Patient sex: F
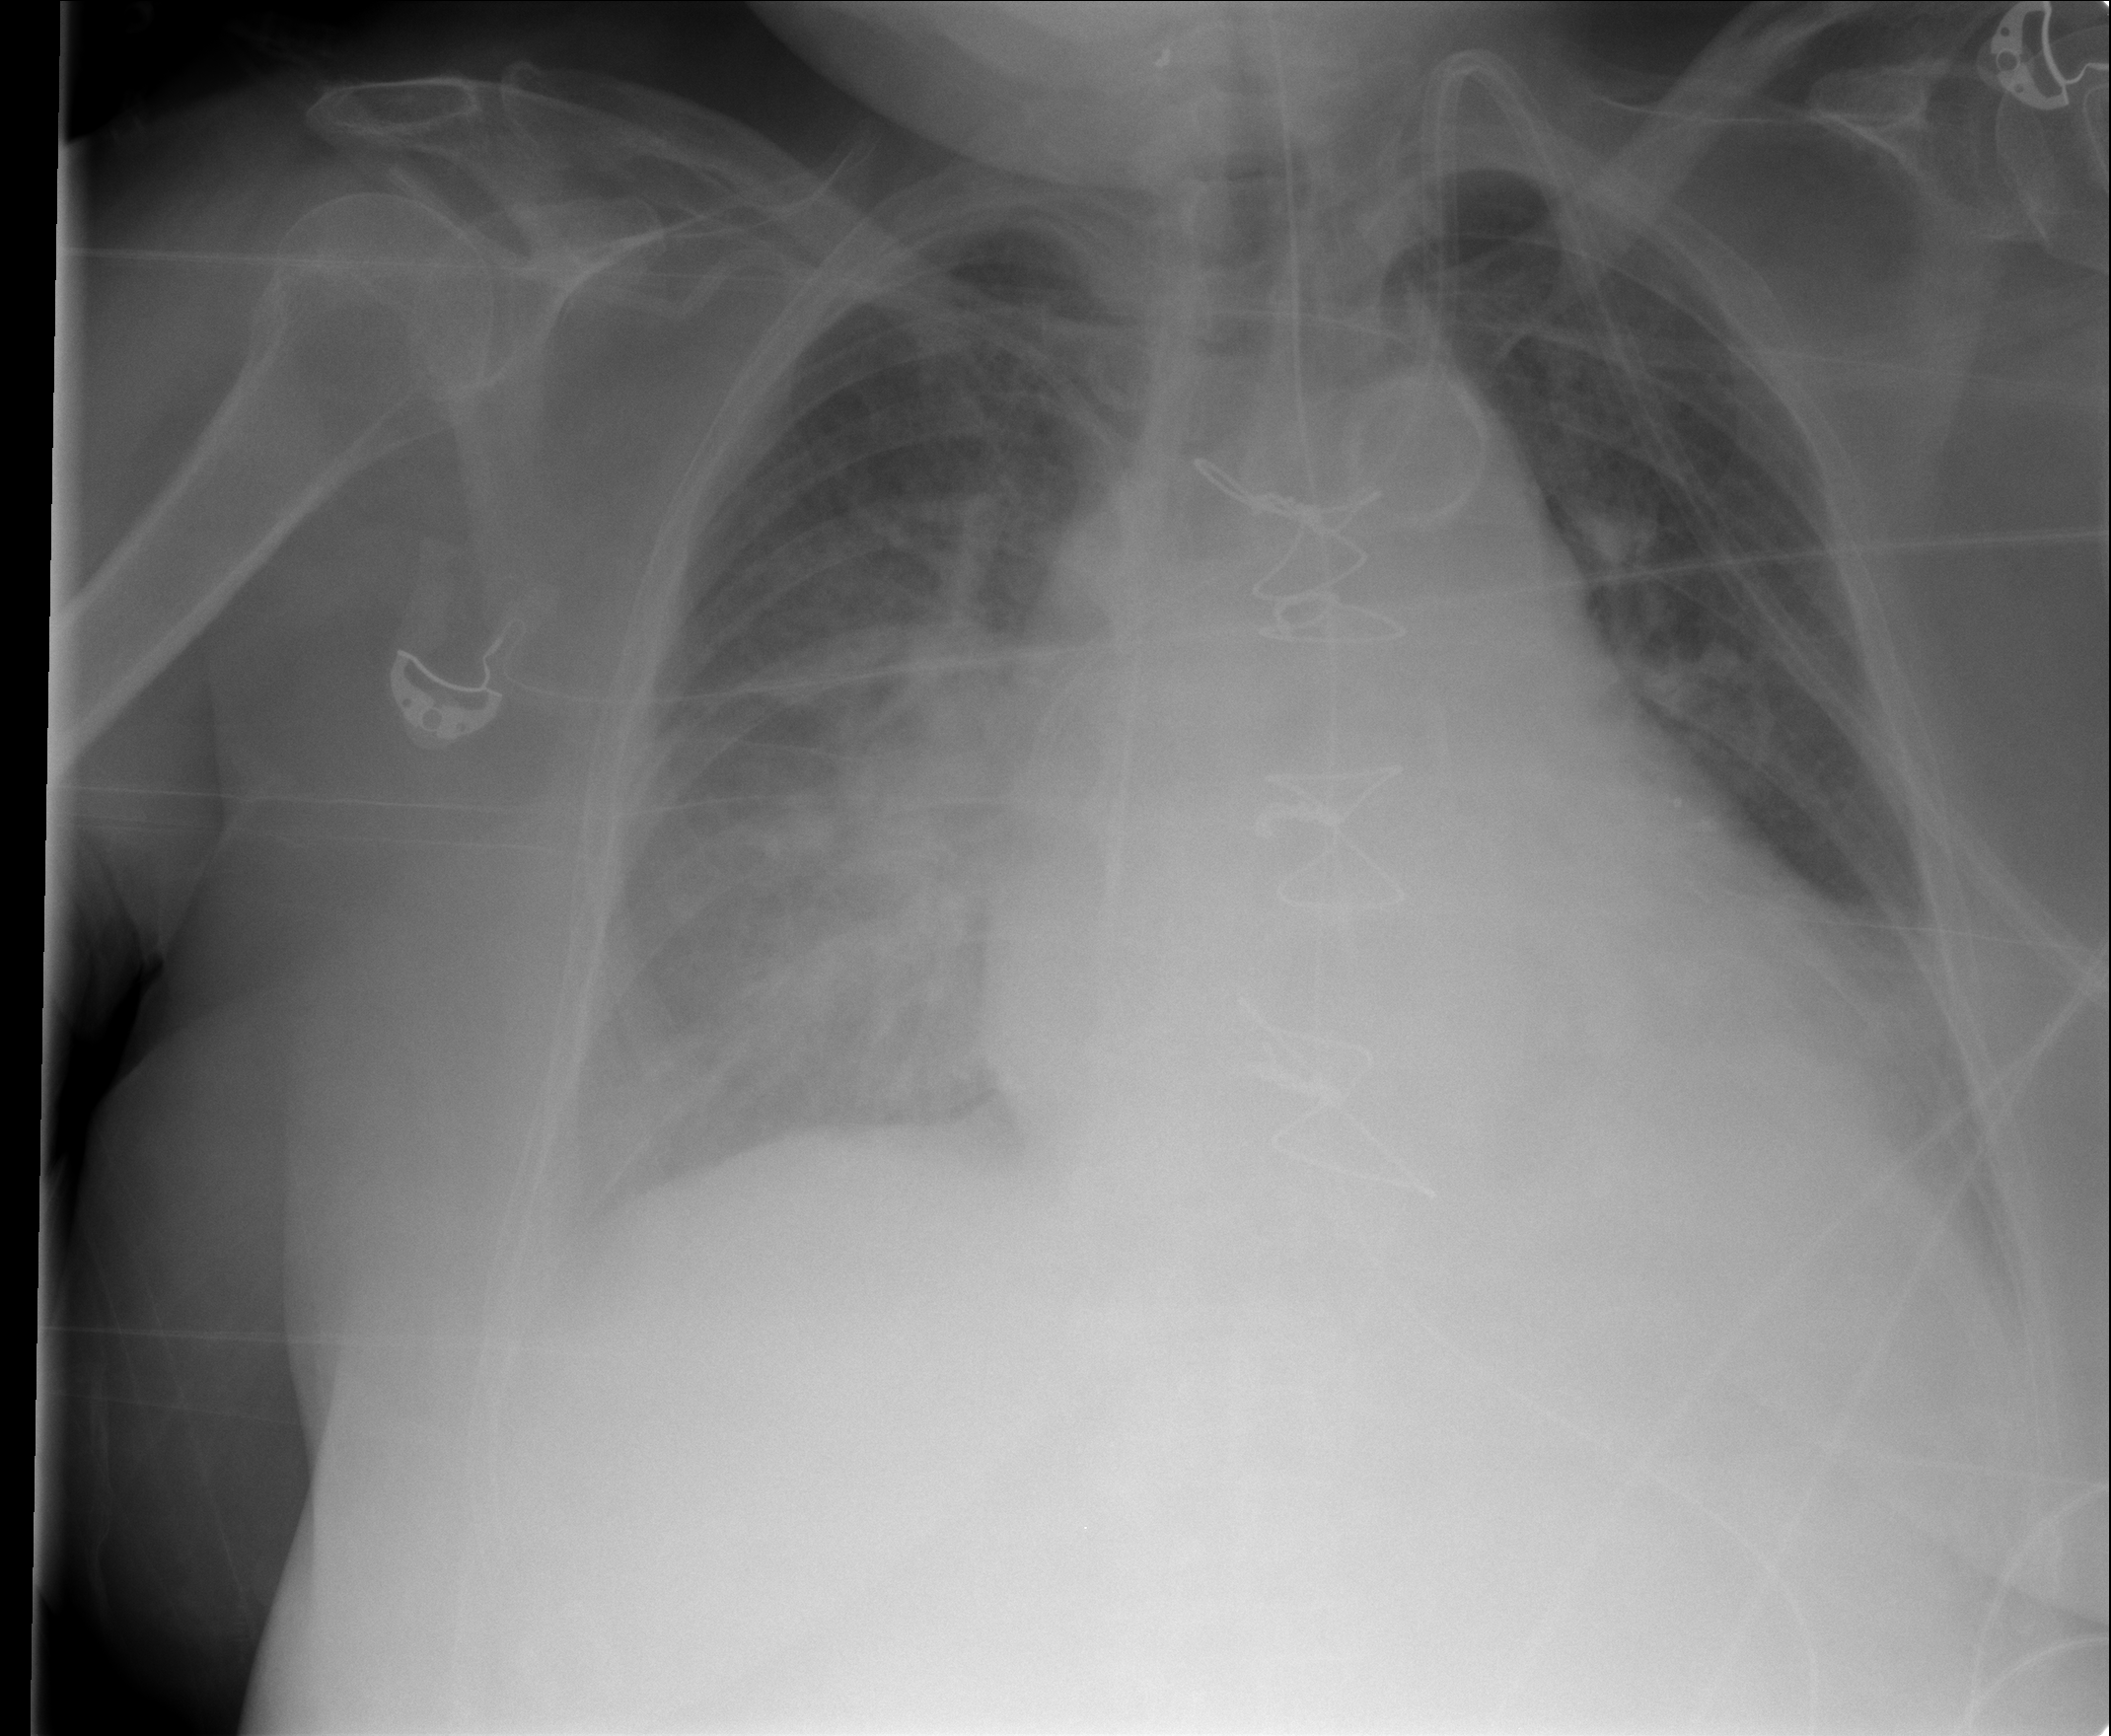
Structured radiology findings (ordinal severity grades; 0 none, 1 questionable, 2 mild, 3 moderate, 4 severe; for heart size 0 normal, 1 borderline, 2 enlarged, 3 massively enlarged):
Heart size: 2
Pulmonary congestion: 2
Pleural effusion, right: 0
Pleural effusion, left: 2
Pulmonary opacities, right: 0
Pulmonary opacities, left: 1
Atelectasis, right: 0
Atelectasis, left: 0